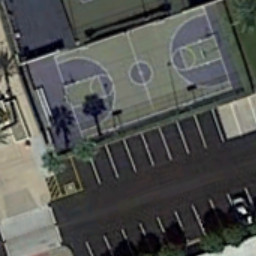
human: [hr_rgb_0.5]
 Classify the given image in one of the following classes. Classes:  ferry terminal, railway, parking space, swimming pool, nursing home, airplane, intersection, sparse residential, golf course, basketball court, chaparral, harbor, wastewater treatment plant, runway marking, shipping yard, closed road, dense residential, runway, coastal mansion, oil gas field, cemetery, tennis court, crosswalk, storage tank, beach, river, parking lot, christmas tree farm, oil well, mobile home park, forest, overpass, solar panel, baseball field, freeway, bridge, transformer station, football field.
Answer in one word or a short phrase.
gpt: basketball court